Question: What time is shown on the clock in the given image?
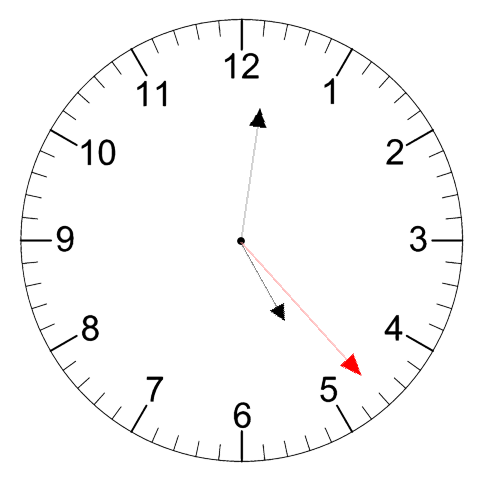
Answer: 05:01:23